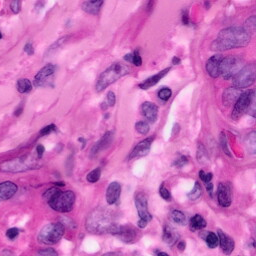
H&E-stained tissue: Pancreatic